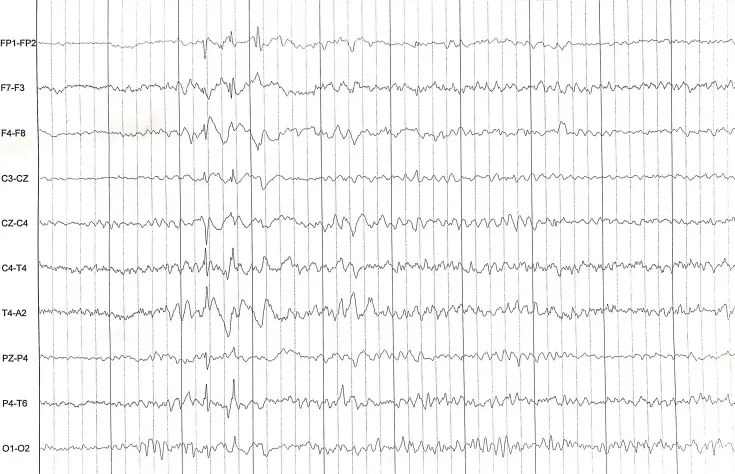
EEG showing bilateral frontoparietal polyspikes and spike-and-wave discharges, predominantly on the right hemisphere.
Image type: electrography (eeg)